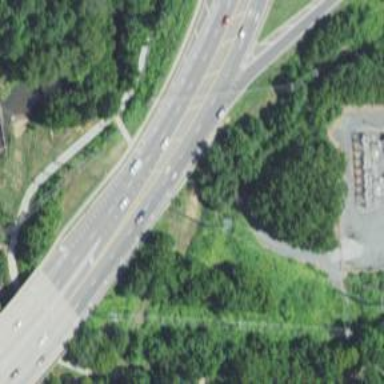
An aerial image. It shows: Asphalt road designated as trunk highway.